Aerial crown-view tile of a tropical tree (Barro Colorado Island, Panama), acquired 20250512:
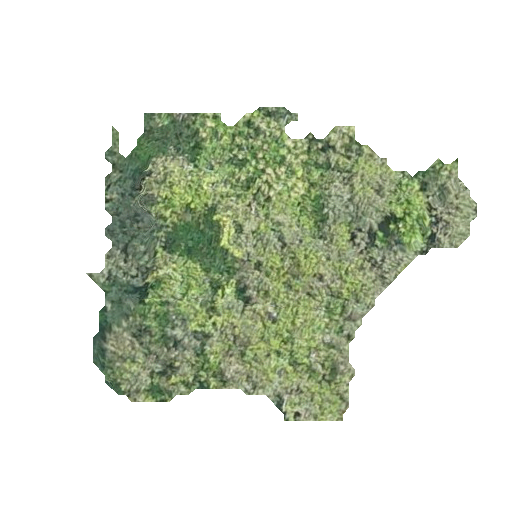
Species: Luehea seemannii
GBIF accepted scientific name: Luehea seemannii
Crown area: 119.701 m²